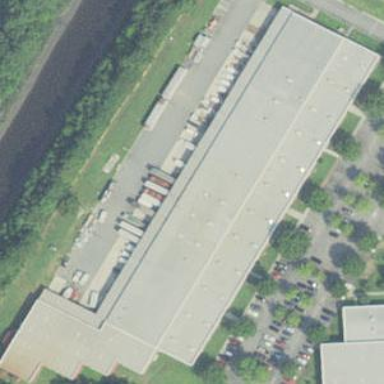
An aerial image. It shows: Warehouse building.